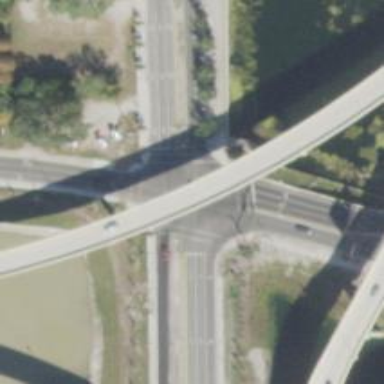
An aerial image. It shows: Bridge at interchange on motorway link.